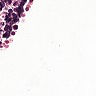
Metastatic tissue present: no